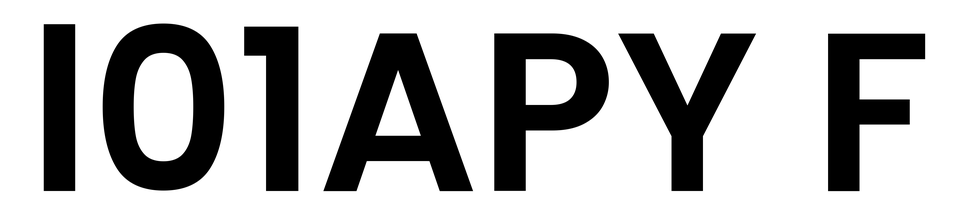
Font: Poppins-SemiBold